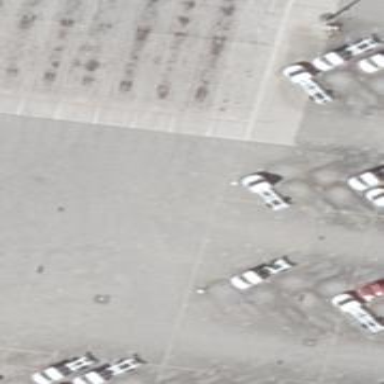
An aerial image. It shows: Road serving as parking aisle.